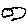
Label: cloud